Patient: sex M, age 75
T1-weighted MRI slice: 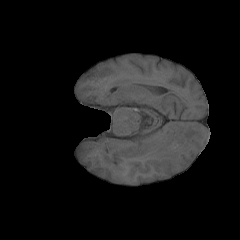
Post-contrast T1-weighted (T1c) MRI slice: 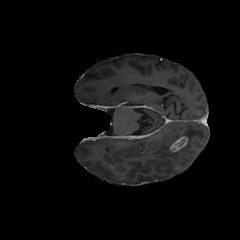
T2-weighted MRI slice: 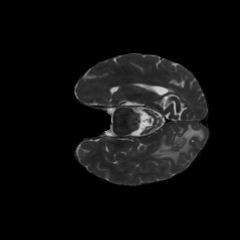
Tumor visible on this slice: yes
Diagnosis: Glioblastoma, IDH-wildtype
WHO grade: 4